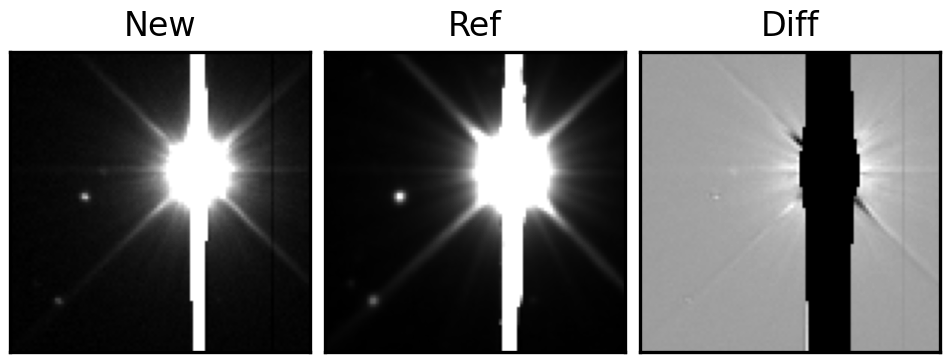
Label: bogus